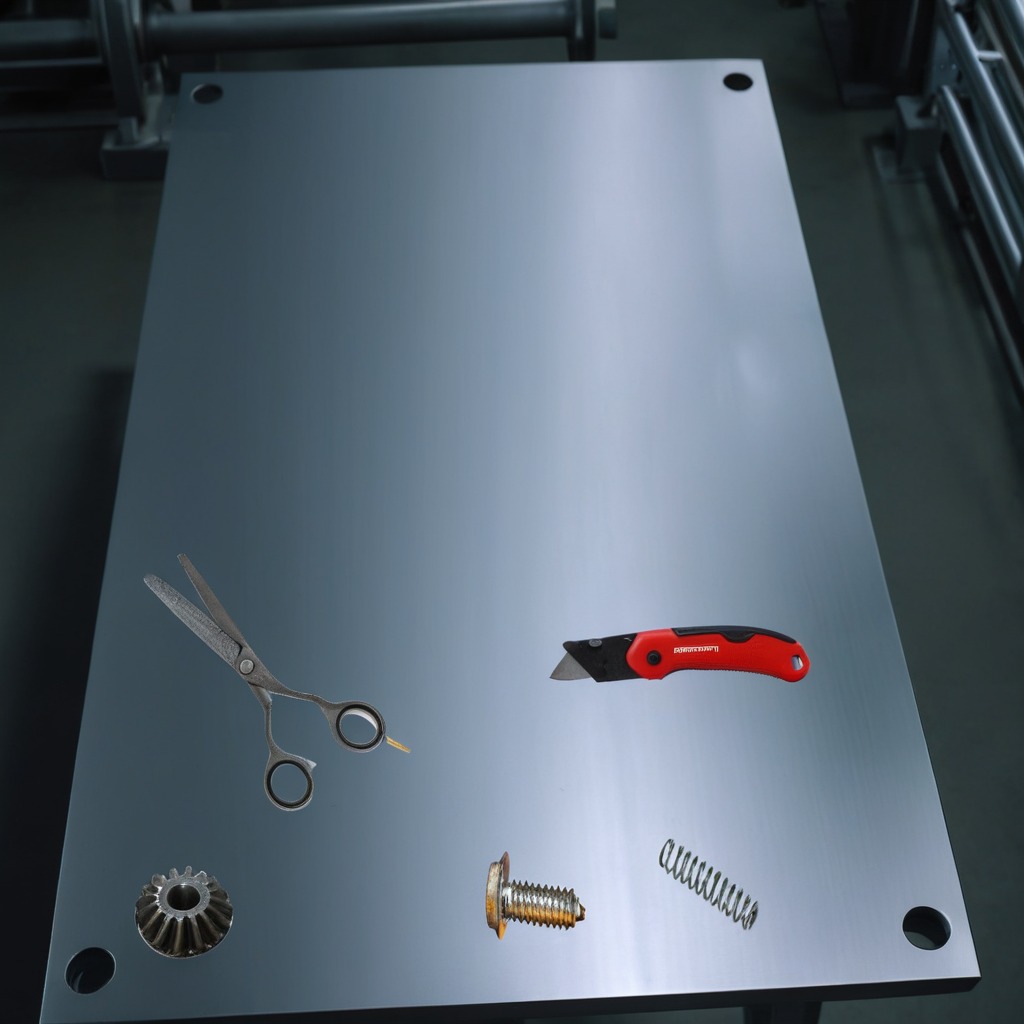
A steel gear with teeth, a utility knife, a metal machine screw, a coiled metal spring, and a pair of scissors are lying on a metal table in a machine shop under fluorescent lights.